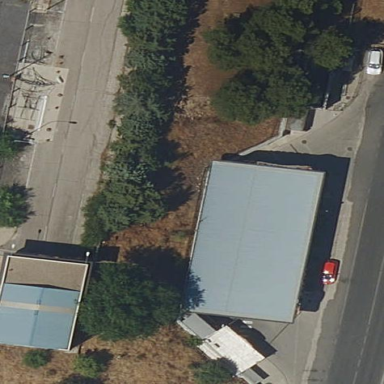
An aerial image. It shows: Fuel station.